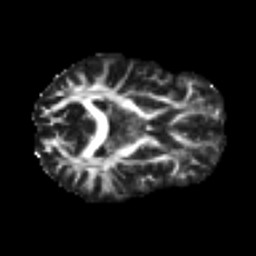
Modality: FA
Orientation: axial
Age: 25
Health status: ill
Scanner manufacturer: philips
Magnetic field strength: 3 T
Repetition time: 9 s
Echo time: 0.127 s